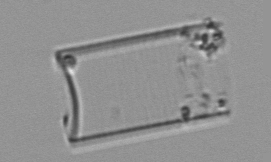
Label: Guinardia_flaccida